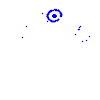
Particle: proton